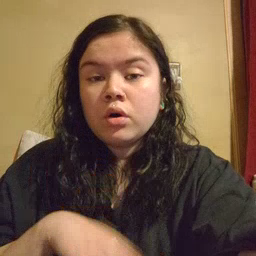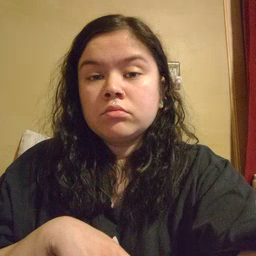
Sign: dog